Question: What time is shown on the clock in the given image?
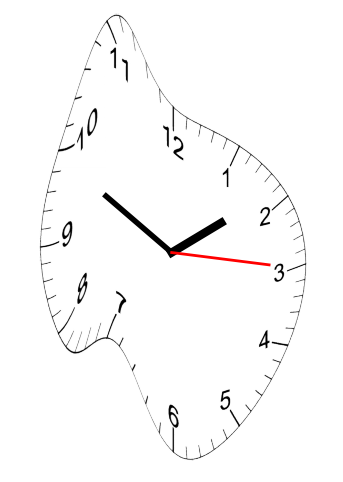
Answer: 01:49:15